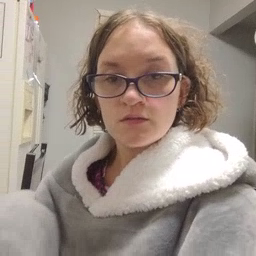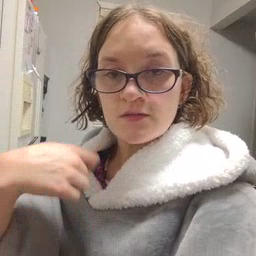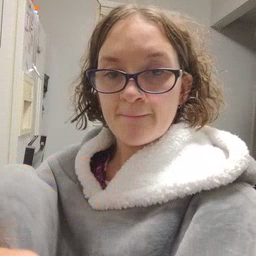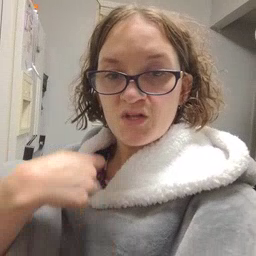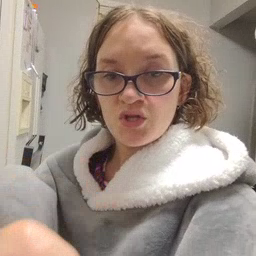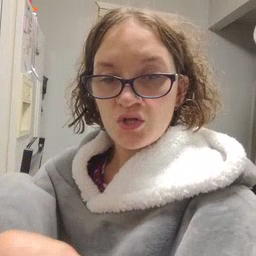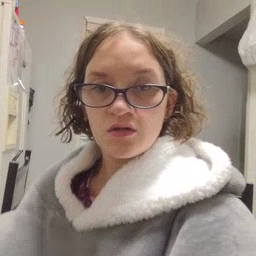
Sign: zipper